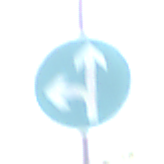
Verkehrszeichen: VorgeschriebeneFahrtrichtungGeradeausOderLinks
Umgebung: Outdoor, Nature
Tageszeit: MorningAfternoon
Wetter: PartlyCloudy
Licht: Natural
Jahreszeit: NotSpecified
Kontrast: HighContrast